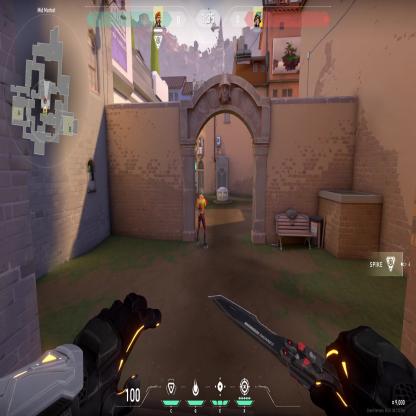
Label: enemy